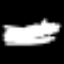
Label: frog